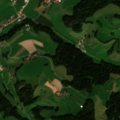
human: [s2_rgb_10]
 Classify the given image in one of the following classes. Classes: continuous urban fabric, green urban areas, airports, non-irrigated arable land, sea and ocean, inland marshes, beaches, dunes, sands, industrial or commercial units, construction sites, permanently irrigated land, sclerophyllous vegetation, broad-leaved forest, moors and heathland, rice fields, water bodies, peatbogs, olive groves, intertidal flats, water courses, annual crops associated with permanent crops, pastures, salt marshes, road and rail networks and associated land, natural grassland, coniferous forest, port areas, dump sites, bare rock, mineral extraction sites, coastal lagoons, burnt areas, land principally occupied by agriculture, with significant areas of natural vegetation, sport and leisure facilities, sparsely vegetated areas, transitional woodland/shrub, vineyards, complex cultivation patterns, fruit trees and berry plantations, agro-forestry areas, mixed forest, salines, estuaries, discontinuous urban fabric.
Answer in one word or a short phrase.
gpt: pastures, land principally occupied by agriculture, with significant areas of natural vegetation, coniferous forest